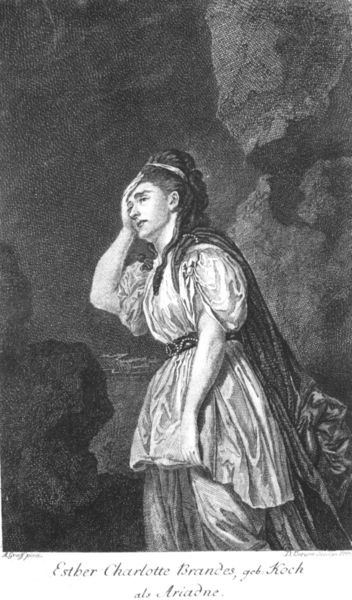
Titel: Esther Charlotte Brandes als Ariadne auf Naxos
Künstler: Daniel Berger
Institution: Köln, Theaterwissenschaftliche Sammlung der Universität Köln
Schlagwörter: dunkel, hand, himmel, kopf, schatten, umhang, wasser, weiß, wolken, frau, frisur, geste, grau, kleid, licht, schwarz, stirn, gürtel, arm, falten, gesicht, haarschmuck, steine, trauer, bildnis, gewand, haare, pose, theater, locken, puffärmel, schrift, düster, ernst, goya, deutsch, faltenwurf, schauspiel, druck, schwarzweiss, radierung, stich, text, verzweiflung, reif, trauern, koch, sorge, schauspielerin, geb, gram, ariadne, esther, haarreifen, charlotte, r, esther charlotte, brandes, estber, historische zusammenhänge